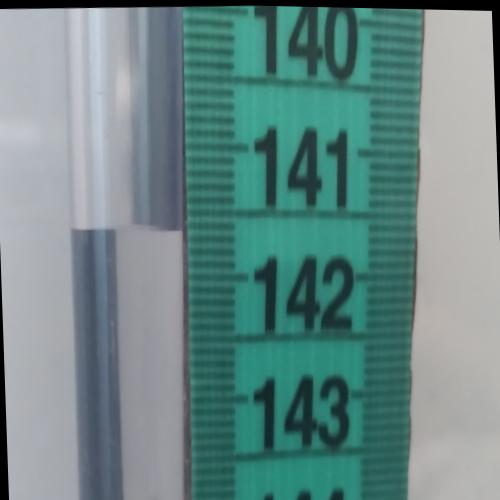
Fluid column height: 141.6 cm